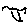
Label: bird